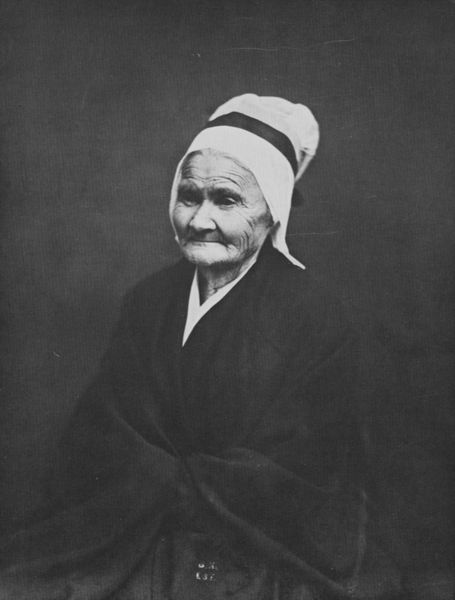
Titel: Unbekannte alte Frau
Künstler: Gaspard-Félix Tournachon
Schlagwörter: hand, kopf, umhang, weiß, frau, grau, hintergrund, hut, kleid, mund, nase, schwarz, stirn, blick, dame, tuch, haube, alt, hemd, wand, alte, arme, augen, band, falten, gesicht, kragen, ärmel, hals, portrait, porträt, auge, gewand, mantel, decke, kinn, lippen, kopfbedeckung, lächeln, wangen, monochrom, haarband, falte, kopftuch, grübchen, stola, geschlossen, foto, fotografie, photographie, schwarzweiß, stirnfalten, stirnfalte, photo, verschränkt, runzeln, greisin, alte frau, oma, turban, großmutter, umschlagtuch, zahnlos, runzelig, ladfrau, 1880, mongolin